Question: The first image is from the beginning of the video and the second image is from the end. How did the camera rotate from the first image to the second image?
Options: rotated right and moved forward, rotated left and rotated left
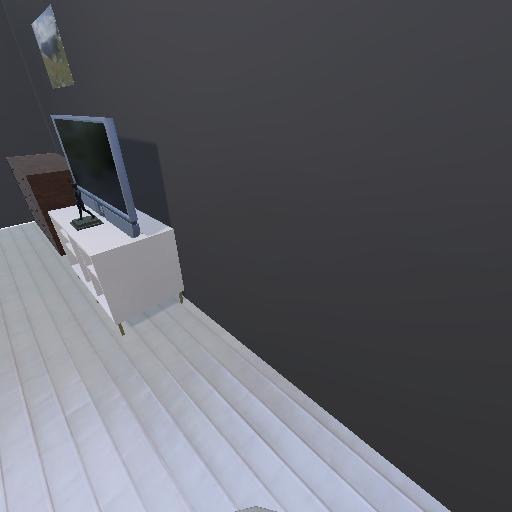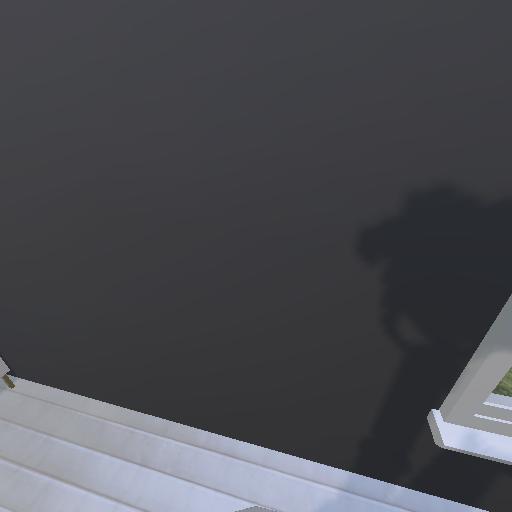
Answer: rotated right and moved forward